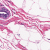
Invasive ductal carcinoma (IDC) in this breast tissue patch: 0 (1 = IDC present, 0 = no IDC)